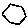
Label: hexagon